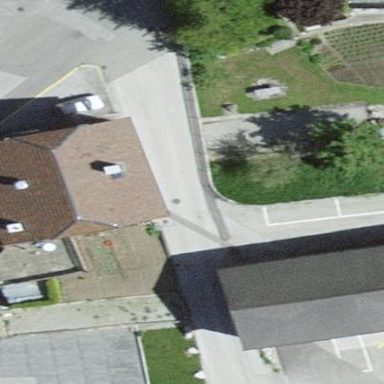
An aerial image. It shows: Residential building.